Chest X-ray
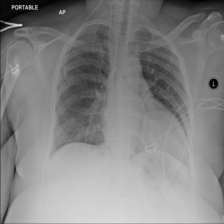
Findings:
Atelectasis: negative
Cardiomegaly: negative
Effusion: negative
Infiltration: negative
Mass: negative
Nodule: negative
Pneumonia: negative
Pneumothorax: negative
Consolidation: negative
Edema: negative
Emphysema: negative
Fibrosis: negative
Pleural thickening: negative
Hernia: negative